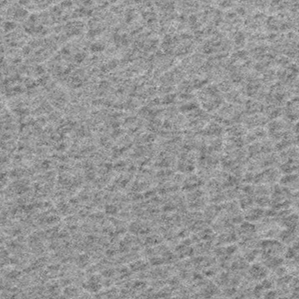
Label: frost